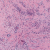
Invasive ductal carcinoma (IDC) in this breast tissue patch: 1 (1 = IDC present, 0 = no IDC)